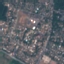
Label: Residential